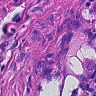
Metastatic tissue present: yes